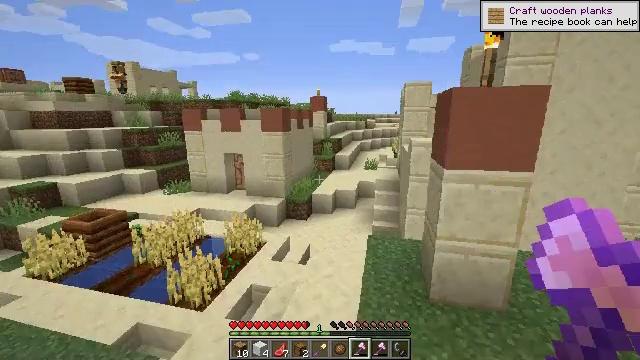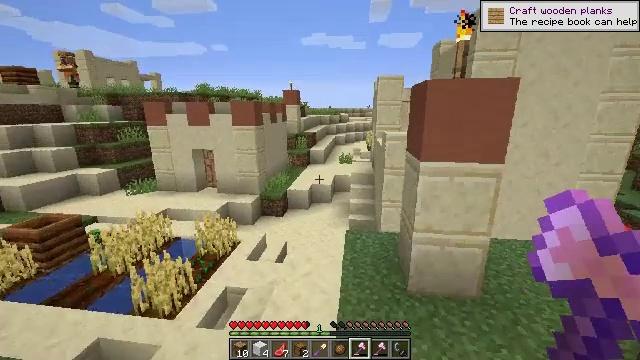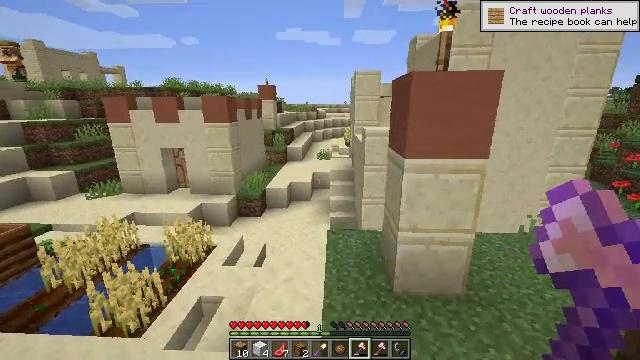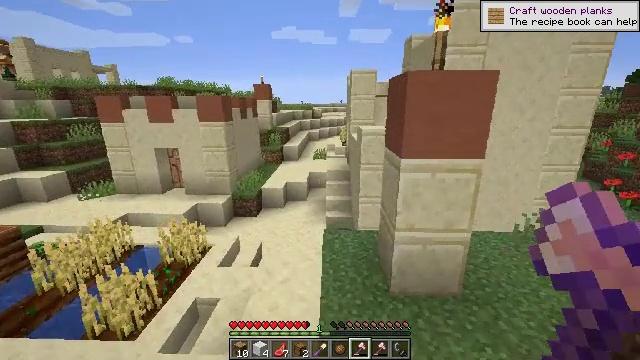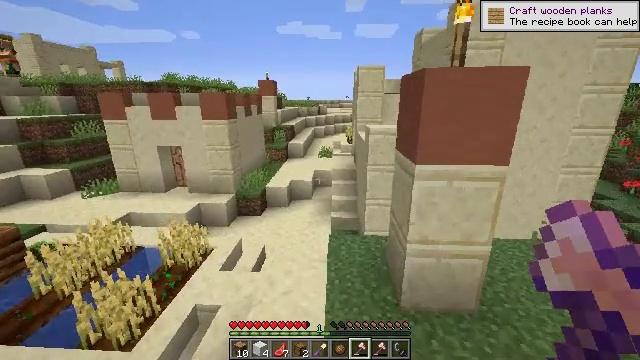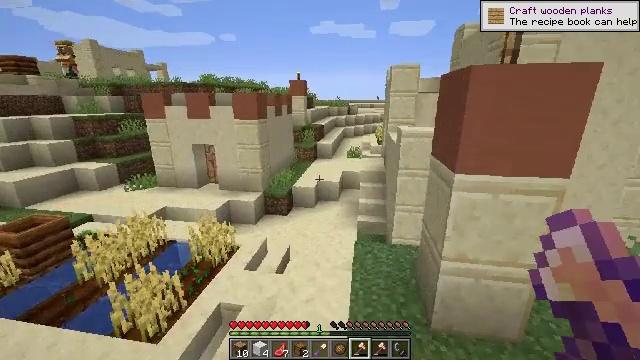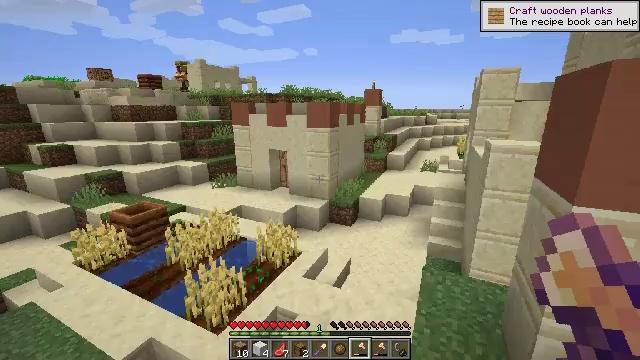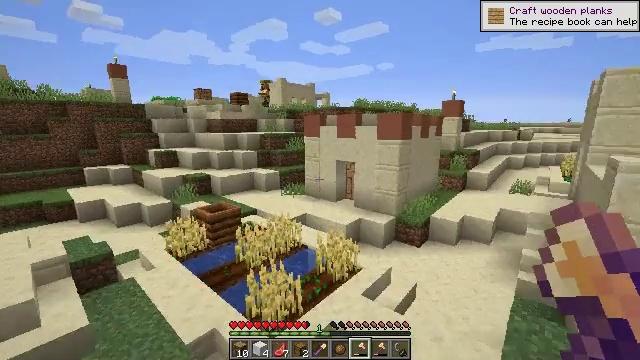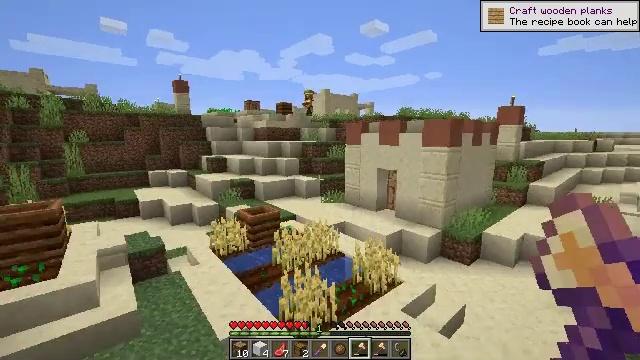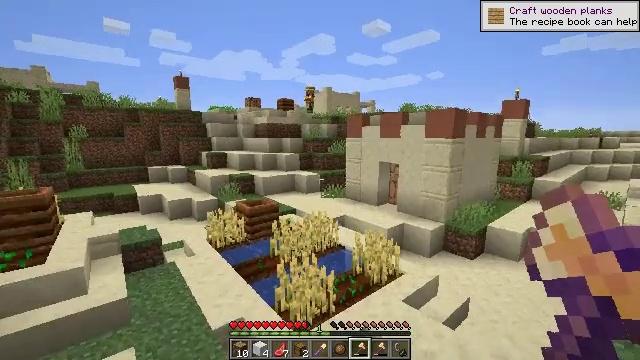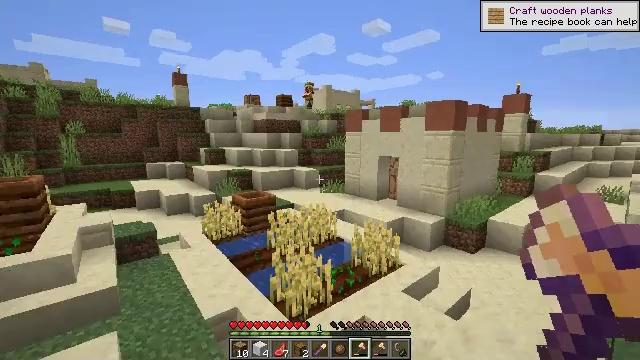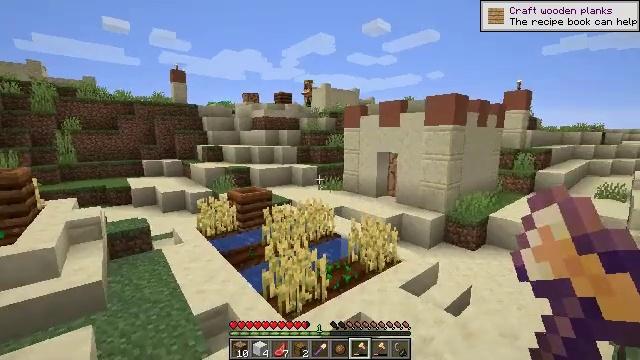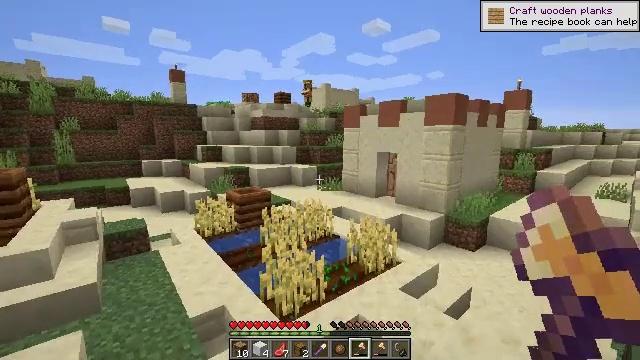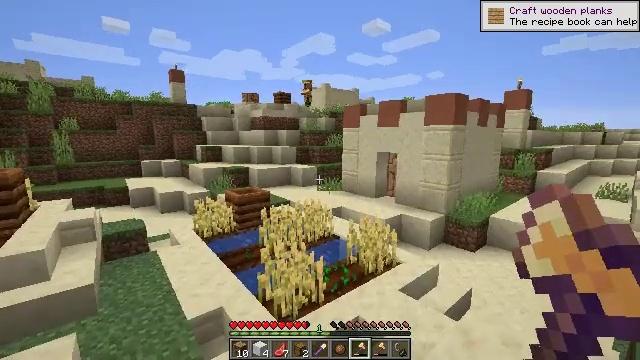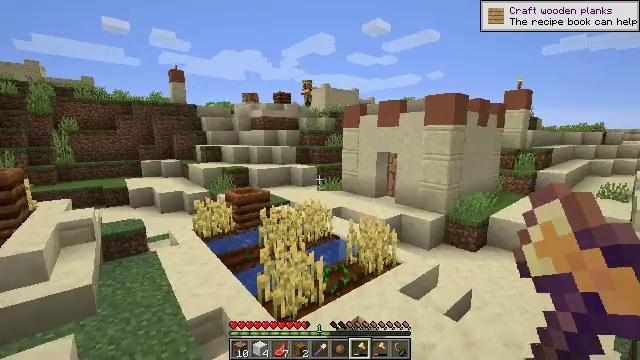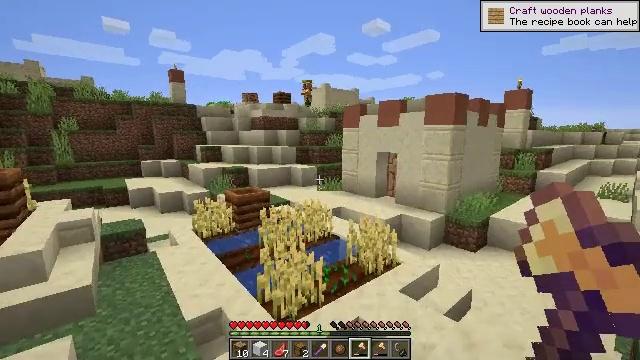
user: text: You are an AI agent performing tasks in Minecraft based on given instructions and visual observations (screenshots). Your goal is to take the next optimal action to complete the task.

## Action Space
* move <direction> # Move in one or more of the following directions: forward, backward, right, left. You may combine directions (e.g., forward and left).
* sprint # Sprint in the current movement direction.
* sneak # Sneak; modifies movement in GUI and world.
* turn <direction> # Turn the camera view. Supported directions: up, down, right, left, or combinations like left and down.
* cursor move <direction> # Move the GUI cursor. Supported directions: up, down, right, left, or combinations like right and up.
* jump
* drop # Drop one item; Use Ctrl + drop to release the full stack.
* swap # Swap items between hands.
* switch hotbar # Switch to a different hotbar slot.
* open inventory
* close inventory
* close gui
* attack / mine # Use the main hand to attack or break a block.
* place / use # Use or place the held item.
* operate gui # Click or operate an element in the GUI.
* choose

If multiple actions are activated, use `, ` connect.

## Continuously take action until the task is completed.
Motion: motion action
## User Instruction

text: Gather the chest from its place.
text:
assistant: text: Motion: move forward, turn right and down
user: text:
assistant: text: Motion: move forward, turn right
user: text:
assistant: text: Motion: move forward
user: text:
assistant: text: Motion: move forward, turn left
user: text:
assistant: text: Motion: move forward, turn left
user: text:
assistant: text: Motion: move forward, turn left and up
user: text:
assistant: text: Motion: move forward, turn left and up
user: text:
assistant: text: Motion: move forward, turn left and up
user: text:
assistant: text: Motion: no_op
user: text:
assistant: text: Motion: no_op
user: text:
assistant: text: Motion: no_op
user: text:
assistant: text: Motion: no_op
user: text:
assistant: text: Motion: no_op
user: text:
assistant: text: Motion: no_op
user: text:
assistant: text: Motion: no_op
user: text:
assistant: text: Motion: turn right and down
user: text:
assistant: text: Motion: move forward, turn right and down
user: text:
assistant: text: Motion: move forward, turn right
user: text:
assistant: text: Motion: move forward, turn right
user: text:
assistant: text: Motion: move forward and move left
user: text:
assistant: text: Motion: move forward and move left, turn right and down
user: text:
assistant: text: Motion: move forward and move left, turn right
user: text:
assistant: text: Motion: move forward and move left, turn right
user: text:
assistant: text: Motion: move forward and move left, turn right
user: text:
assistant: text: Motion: move forward and move left
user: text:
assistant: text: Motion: move forward and move left, turn right
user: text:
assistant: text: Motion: move forward and move left, turn right
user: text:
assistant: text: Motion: move forward and move left, turn right
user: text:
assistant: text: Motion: move forward and move left, turn right and up
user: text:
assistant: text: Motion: move forward and move left, turn right